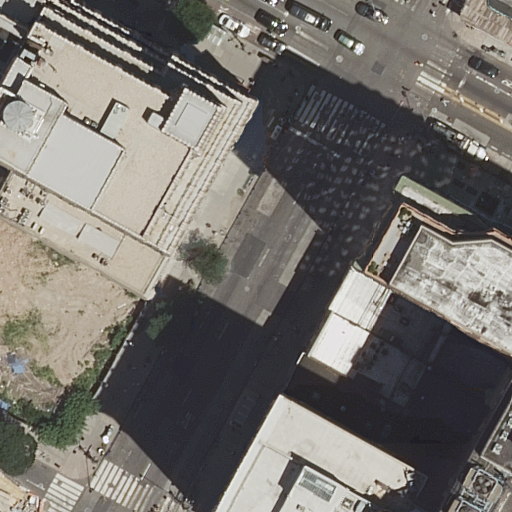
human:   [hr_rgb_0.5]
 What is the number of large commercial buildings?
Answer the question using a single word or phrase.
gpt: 0

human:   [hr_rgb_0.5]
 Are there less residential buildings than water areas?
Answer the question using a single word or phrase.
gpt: no

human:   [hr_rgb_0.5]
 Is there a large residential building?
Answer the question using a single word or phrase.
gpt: yes

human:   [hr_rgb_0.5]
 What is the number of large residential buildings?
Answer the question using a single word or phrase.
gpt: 3

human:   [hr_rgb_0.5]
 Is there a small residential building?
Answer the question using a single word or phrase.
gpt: yes

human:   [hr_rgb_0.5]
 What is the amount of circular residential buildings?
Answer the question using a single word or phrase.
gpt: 0

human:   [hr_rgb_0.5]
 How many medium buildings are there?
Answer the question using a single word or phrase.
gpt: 4

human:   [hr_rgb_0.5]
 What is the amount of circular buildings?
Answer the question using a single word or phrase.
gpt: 0

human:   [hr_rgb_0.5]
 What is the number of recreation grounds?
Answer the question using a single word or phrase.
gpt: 0

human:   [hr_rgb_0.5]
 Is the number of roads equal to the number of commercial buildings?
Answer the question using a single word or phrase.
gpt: no

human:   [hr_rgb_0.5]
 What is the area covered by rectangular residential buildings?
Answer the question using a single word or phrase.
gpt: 2984m2

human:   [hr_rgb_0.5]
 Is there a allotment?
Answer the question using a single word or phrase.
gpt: no

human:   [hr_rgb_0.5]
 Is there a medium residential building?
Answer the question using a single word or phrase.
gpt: yes

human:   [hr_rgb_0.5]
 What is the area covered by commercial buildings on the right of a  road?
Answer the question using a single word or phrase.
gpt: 204m2

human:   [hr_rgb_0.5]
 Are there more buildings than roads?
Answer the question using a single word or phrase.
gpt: yes

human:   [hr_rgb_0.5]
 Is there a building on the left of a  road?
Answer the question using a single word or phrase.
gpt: yes

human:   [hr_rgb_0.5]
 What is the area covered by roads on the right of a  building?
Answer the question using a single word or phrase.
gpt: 0m2

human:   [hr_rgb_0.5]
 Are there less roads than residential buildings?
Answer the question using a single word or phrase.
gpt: yes

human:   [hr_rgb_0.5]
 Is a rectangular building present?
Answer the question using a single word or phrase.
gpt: yes

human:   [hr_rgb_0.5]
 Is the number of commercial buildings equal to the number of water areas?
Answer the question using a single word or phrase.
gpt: no

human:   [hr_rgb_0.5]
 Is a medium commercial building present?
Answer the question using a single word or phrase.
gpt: yes

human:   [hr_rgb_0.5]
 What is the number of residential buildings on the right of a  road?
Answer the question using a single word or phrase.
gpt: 7

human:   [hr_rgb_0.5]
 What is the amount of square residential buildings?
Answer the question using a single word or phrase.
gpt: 0

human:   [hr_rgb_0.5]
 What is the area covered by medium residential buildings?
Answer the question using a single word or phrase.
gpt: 1089m2

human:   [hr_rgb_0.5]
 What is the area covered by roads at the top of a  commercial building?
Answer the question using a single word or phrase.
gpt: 0m2

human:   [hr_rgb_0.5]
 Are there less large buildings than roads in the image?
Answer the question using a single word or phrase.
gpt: yes

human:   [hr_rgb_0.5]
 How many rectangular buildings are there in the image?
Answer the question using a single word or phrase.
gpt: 10

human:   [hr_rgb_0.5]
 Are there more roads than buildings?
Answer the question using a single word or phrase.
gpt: no

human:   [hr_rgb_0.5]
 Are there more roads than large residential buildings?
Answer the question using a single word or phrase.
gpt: yes

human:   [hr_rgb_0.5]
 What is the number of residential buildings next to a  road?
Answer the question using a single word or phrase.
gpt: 9

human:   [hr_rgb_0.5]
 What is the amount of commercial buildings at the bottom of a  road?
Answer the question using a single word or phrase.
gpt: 2

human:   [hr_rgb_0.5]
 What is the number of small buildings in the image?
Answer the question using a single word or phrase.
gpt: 4

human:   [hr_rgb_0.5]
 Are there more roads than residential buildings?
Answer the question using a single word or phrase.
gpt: no

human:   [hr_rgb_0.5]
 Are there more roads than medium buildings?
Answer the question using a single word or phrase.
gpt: yes

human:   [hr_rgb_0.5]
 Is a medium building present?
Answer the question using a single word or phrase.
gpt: yes

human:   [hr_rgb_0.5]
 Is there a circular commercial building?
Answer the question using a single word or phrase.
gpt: no